Question: I have created an test swt application which has some German special characters. When I run this application from eclipse it works fine but if I create jar of application and run jar from terminal it shows wrong special characters.
For example I have shown "" message on closing the application but when I run application from terminal it shows characters as shown in image.

As you can see in image there are some special characters which are not displayed correctly.
I am using Mac Lion. JDK details are
java version "1.6.0_31"
Java(TM) SE Runtime Environment (build 1.6.0_31-b04-415-11M3646)
Java HotSpot(TM) 64-Bit Server VM (build 20.6-b01-415, mixed mode)
I am running application from terminal using following command
java -cp :./final/* mypackege.MainClass -d32 -Dfile.encoding=UTF-8
I tried specifying UTF encoding from commandline but no effect.
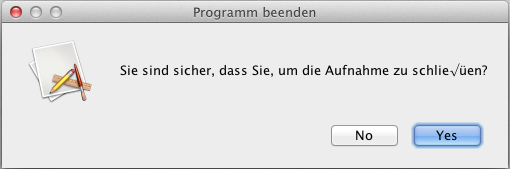
Answer: You haven't told us how you're getting the string, but if it's in the source code, it's probably just a matter of specifying the encoding when you build, e.g.
'''
javac -encoding UTF-8 ...
'''
Obviously tailor this to whatever encoding your source code is in.